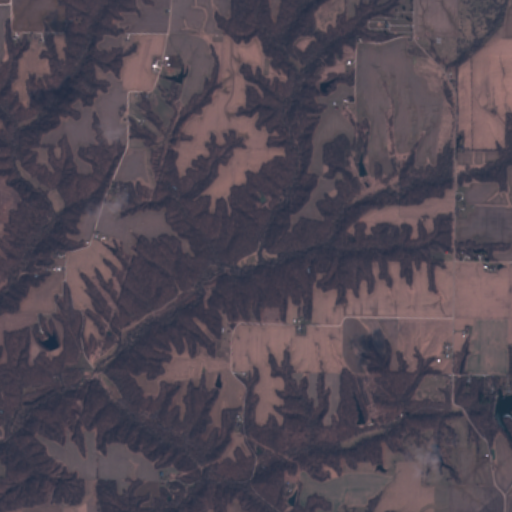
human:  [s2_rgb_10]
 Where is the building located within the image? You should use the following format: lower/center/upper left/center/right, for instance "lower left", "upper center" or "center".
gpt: The building is located in the lower right of the image.
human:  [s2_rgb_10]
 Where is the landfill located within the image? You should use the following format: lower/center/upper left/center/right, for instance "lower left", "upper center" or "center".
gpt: There is no landfill in the image.